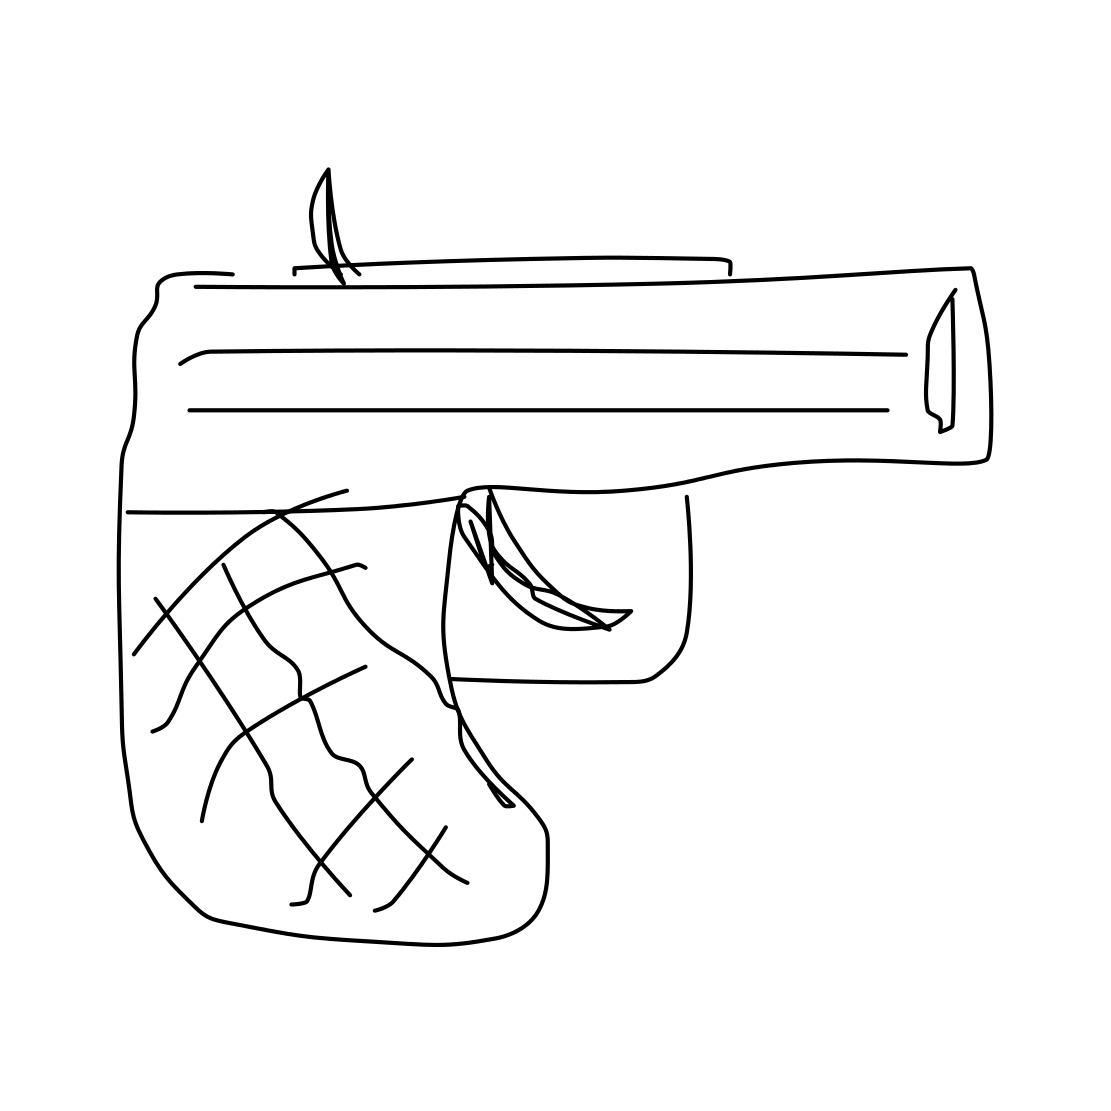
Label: revolver